Question: I've defined a custom route before my default route in MVC5, but it is not being hit for some reason. It hits the default route.
My routes are defined as follows:
'''
routes.MapRoute(
name: "PDF Viewer",
url : "pdf/{id}",
defaults : new { controller = "PdfViewer", action = "Index", id = UrlParameter.Optional },
namespaces : new[] { "App.Web.Controllers" }
);
routes.MapRoute(
name: "Default",
url: "{controller}/{action}/{id}",
defaults : new { controller = "Calendar", action = "Index", id = UrlParameter.Optional },
namespaces : new[] { "App.Web.Controllers" }
);
'''
When navigating to '/pdf/1' it isn't being caught by the route. Route Debugger shows the following results:

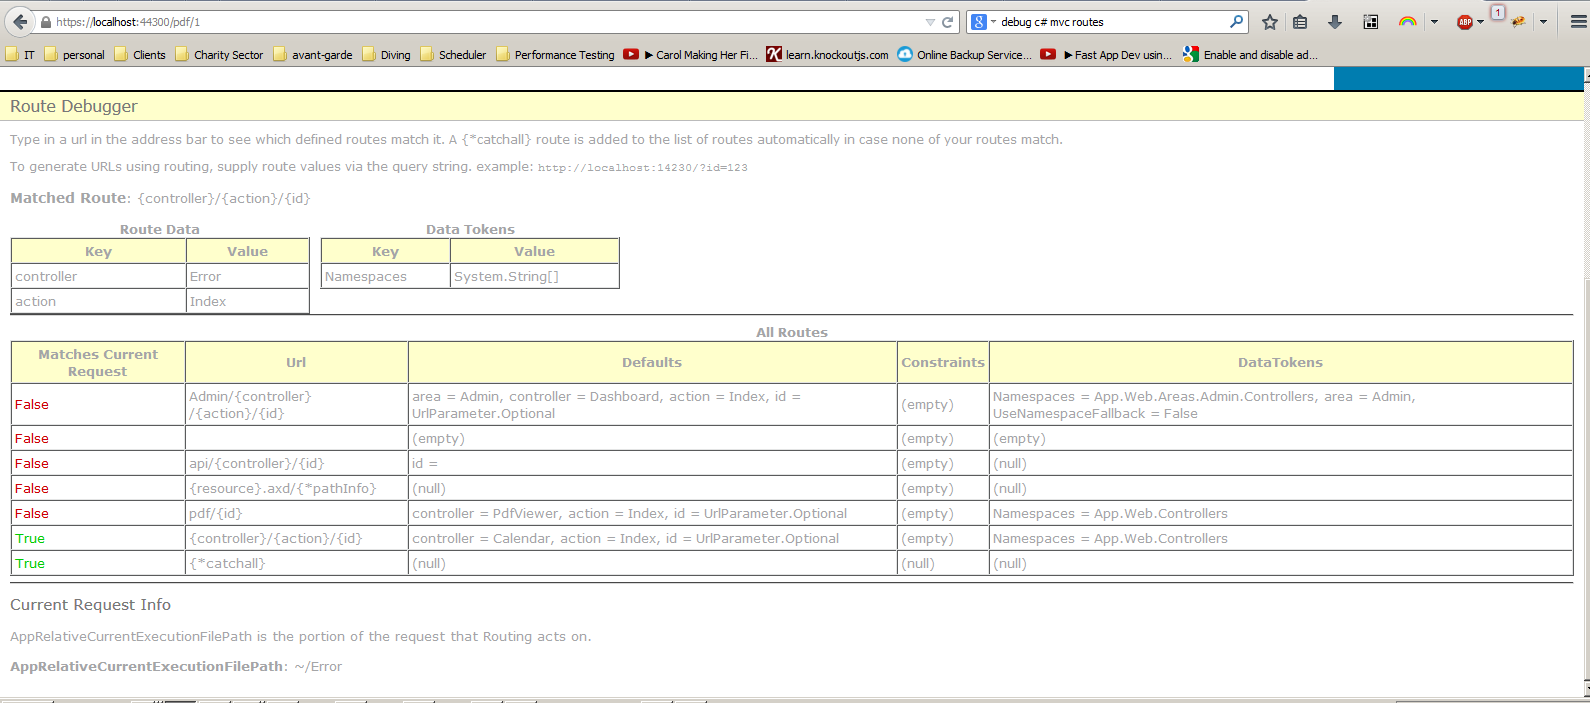
Answer: Remove the 'id = UrlParameters.Optional' from the 'PDF Viewer' route defaults.
When the 'id' is optional, the framework considers the request as ambiguous because it can match both 'Index()' and 'Index(int id)'.